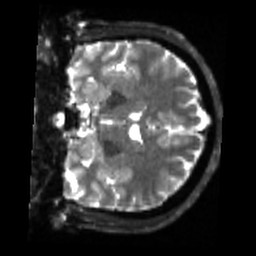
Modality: sbref
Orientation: coronal
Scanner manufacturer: siemens
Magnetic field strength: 3 T
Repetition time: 4 s
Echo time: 0.0594 s